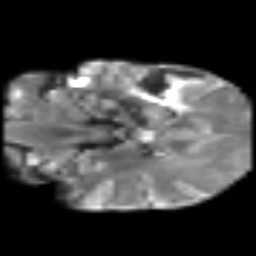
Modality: T2w
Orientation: coronal
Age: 39
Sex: female
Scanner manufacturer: siemens
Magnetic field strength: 3 T
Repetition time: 6.1 s
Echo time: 0.101 s